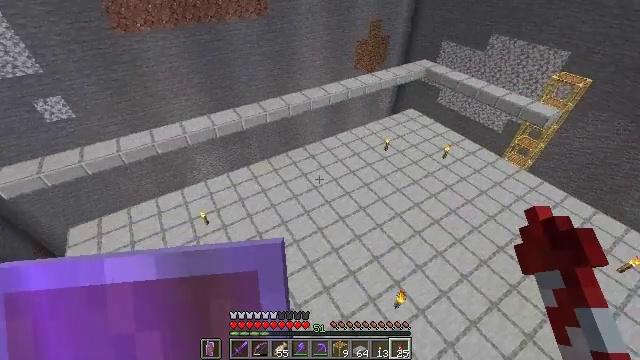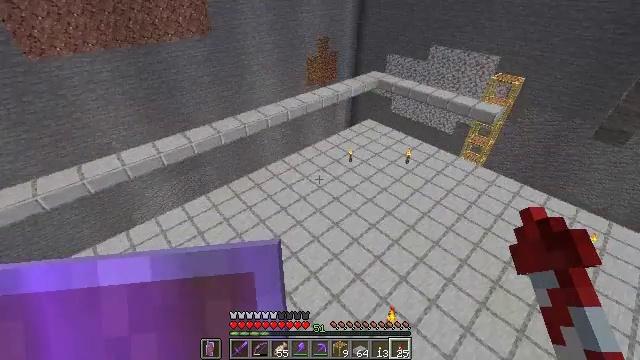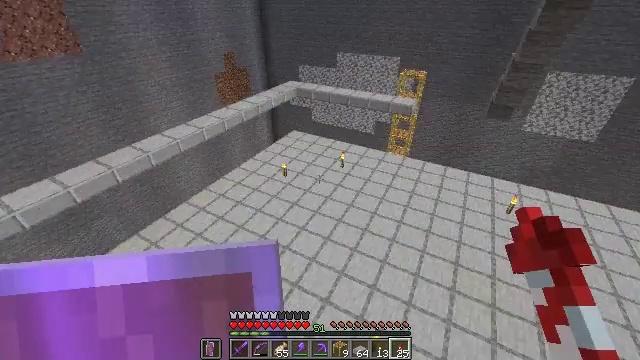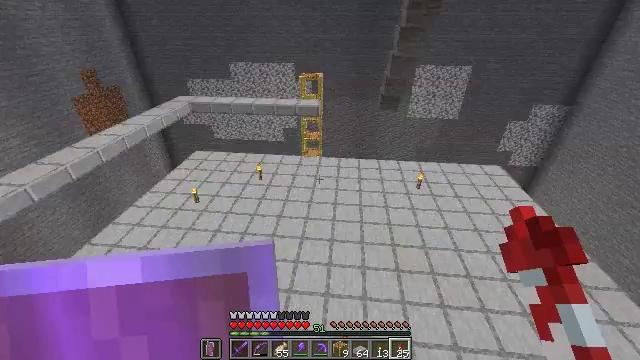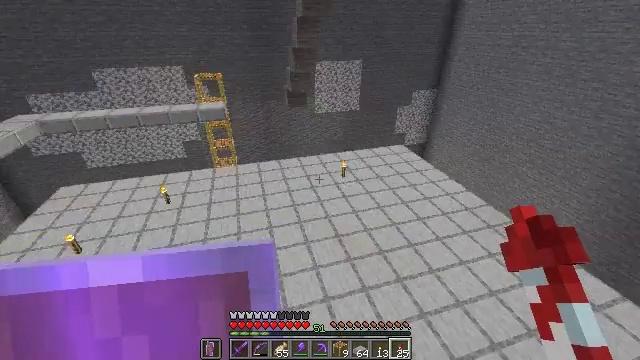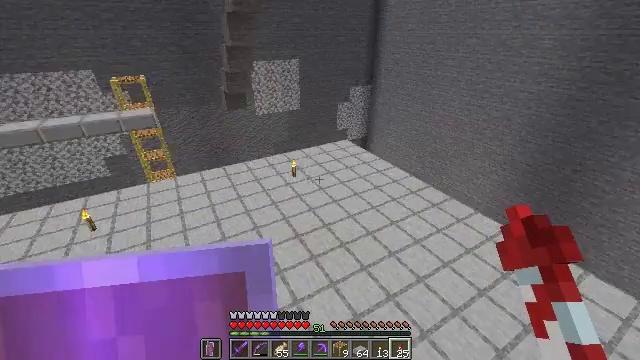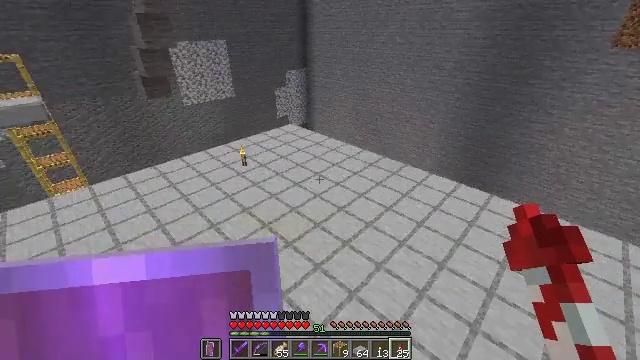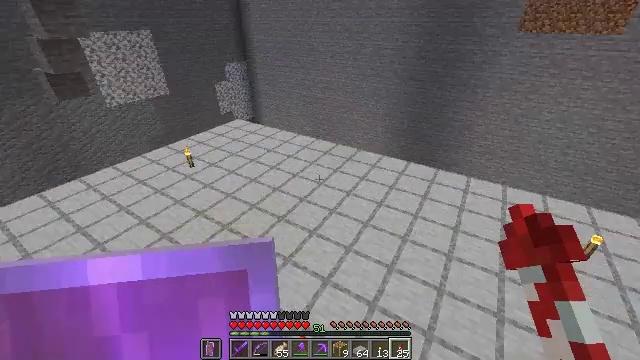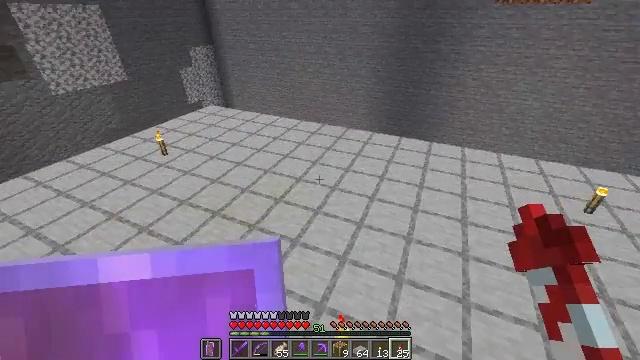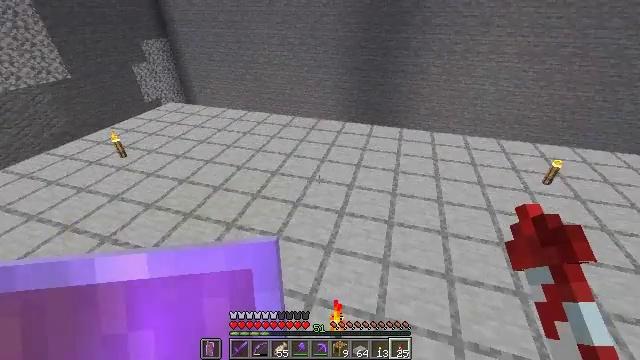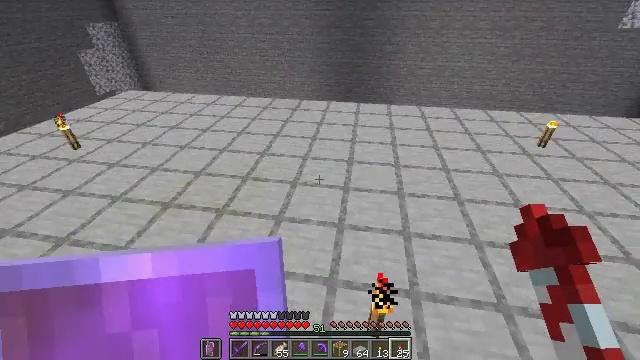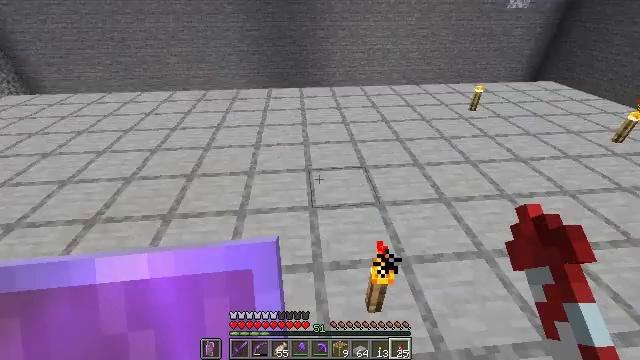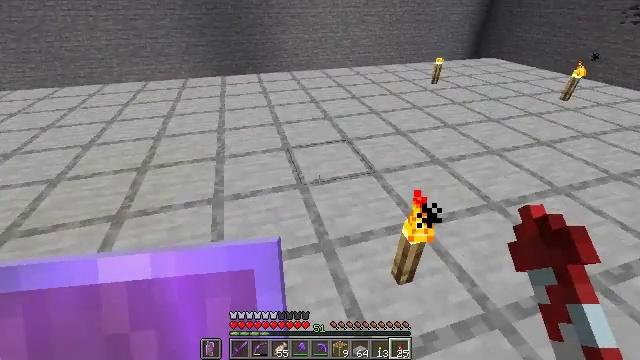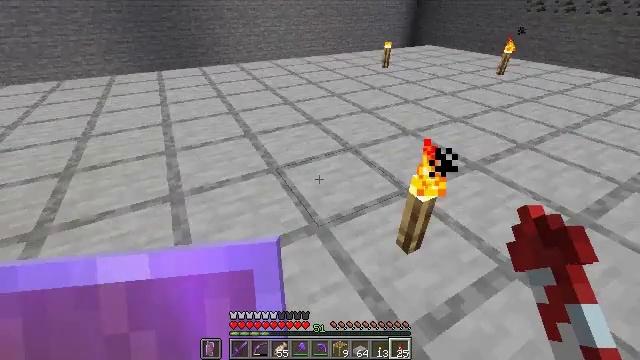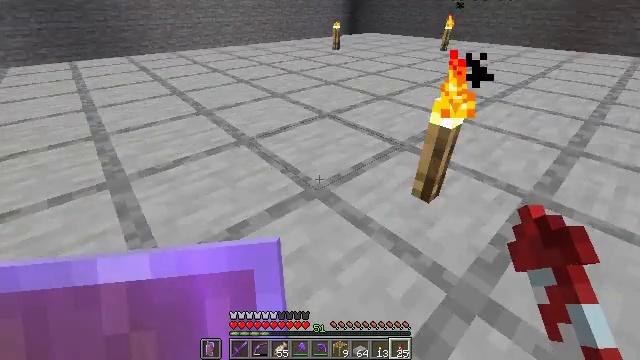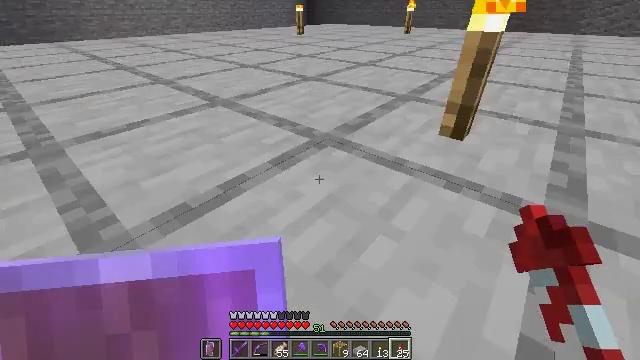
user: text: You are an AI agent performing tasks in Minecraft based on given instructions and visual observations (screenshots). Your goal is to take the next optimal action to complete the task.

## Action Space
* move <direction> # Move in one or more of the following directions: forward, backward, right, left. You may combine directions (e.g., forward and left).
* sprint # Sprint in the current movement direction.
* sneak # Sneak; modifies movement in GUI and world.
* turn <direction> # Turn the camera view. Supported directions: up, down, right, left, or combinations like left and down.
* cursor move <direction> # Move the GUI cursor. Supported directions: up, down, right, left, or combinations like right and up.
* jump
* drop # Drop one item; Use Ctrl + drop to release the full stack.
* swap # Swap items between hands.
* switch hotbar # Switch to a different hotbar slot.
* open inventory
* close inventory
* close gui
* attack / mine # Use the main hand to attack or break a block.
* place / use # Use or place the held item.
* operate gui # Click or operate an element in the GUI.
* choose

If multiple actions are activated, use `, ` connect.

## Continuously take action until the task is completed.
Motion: motion action
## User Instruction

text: Hunt a slime.
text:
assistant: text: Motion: turn right and up
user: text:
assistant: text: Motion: turn right and up
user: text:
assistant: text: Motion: turn right and up
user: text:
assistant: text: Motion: turn right and up
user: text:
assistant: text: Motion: turn right
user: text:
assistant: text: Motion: turn right and down
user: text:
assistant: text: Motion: turn right and down
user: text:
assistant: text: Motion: turn right
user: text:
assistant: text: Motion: turn right and down
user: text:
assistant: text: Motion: turn right
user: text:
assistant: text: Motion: turn right
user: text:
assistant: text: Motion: turn right
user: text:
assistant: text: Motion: turn right
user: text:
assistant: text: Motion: turn right
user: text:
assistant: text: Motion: turn right
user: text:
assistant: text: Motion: turn right
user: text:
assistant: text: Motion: no_op
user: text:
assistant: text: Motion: no_op
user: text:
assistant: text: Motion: turn left
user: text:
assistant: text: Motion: turn left and up
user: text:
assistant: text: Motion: turn left
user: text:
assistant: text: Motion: turn left and up
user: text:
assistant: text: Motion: turn left and up
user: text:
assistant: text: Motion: turn left
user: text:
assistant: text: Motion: turn left and up
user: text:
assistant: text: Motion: turn left and up
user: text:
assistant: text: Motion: turn left and up
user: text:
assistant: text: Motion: turn left and up
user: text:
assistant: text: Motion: turn left and up
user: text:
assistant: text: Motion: turn left and up